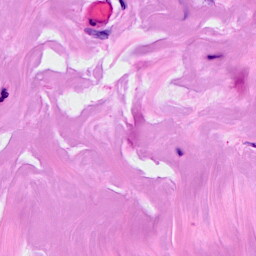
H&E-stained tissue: Breast